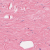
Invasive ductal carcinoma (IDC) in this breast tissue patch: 0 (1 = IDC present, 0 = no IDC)